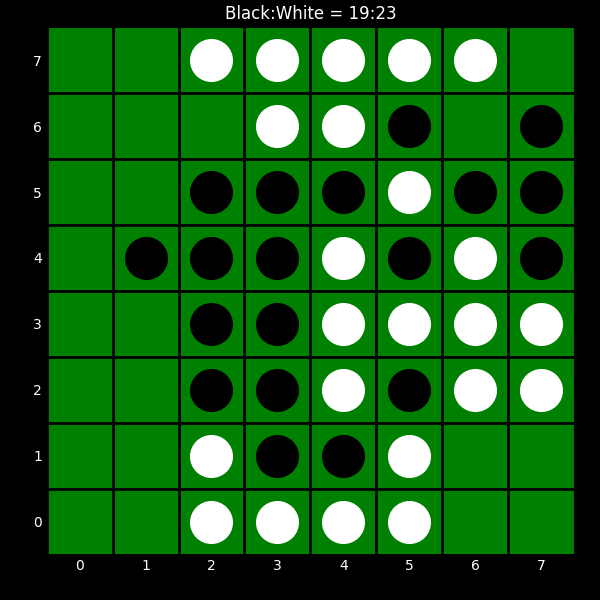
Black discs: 19
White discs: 23